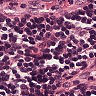
Metastatic tissue present: no